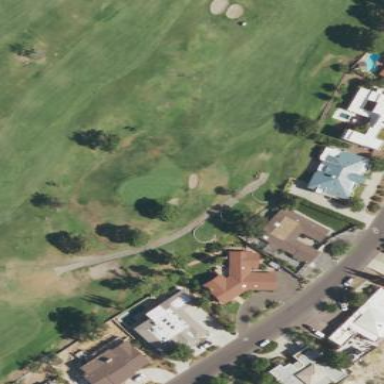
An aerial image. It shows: Rough area on grassy golf course.